Field crop: maize
Growth stage: 2
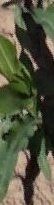
Species: maize